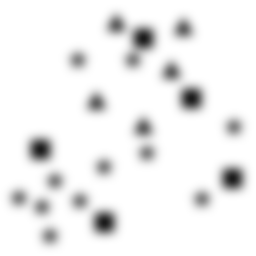
Squares: 5
Triangles: 5
Stars: 11
Total shapes: 21